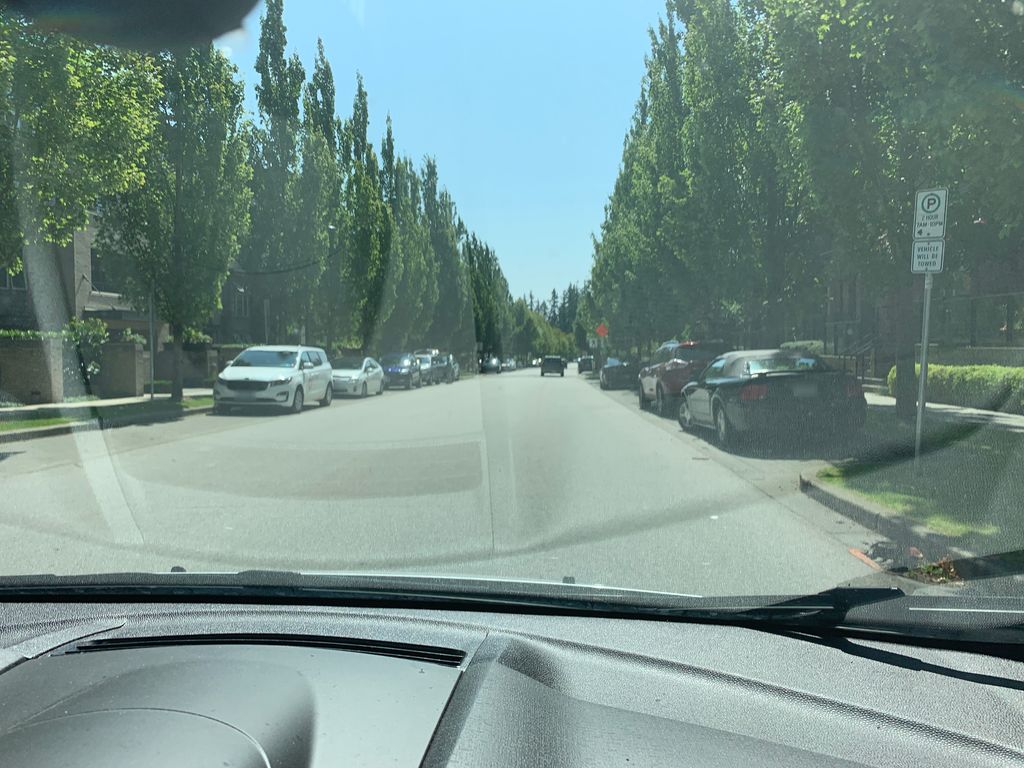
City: vancouver